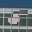
Label: 5